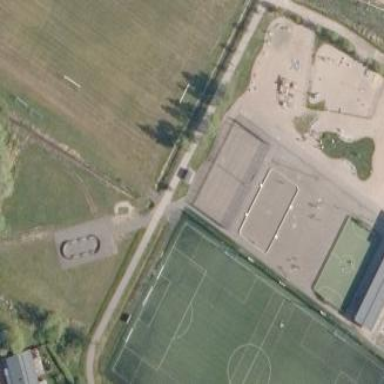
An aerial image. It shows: Sports center with multiple sporting facilities on the leisure land.